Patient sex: M
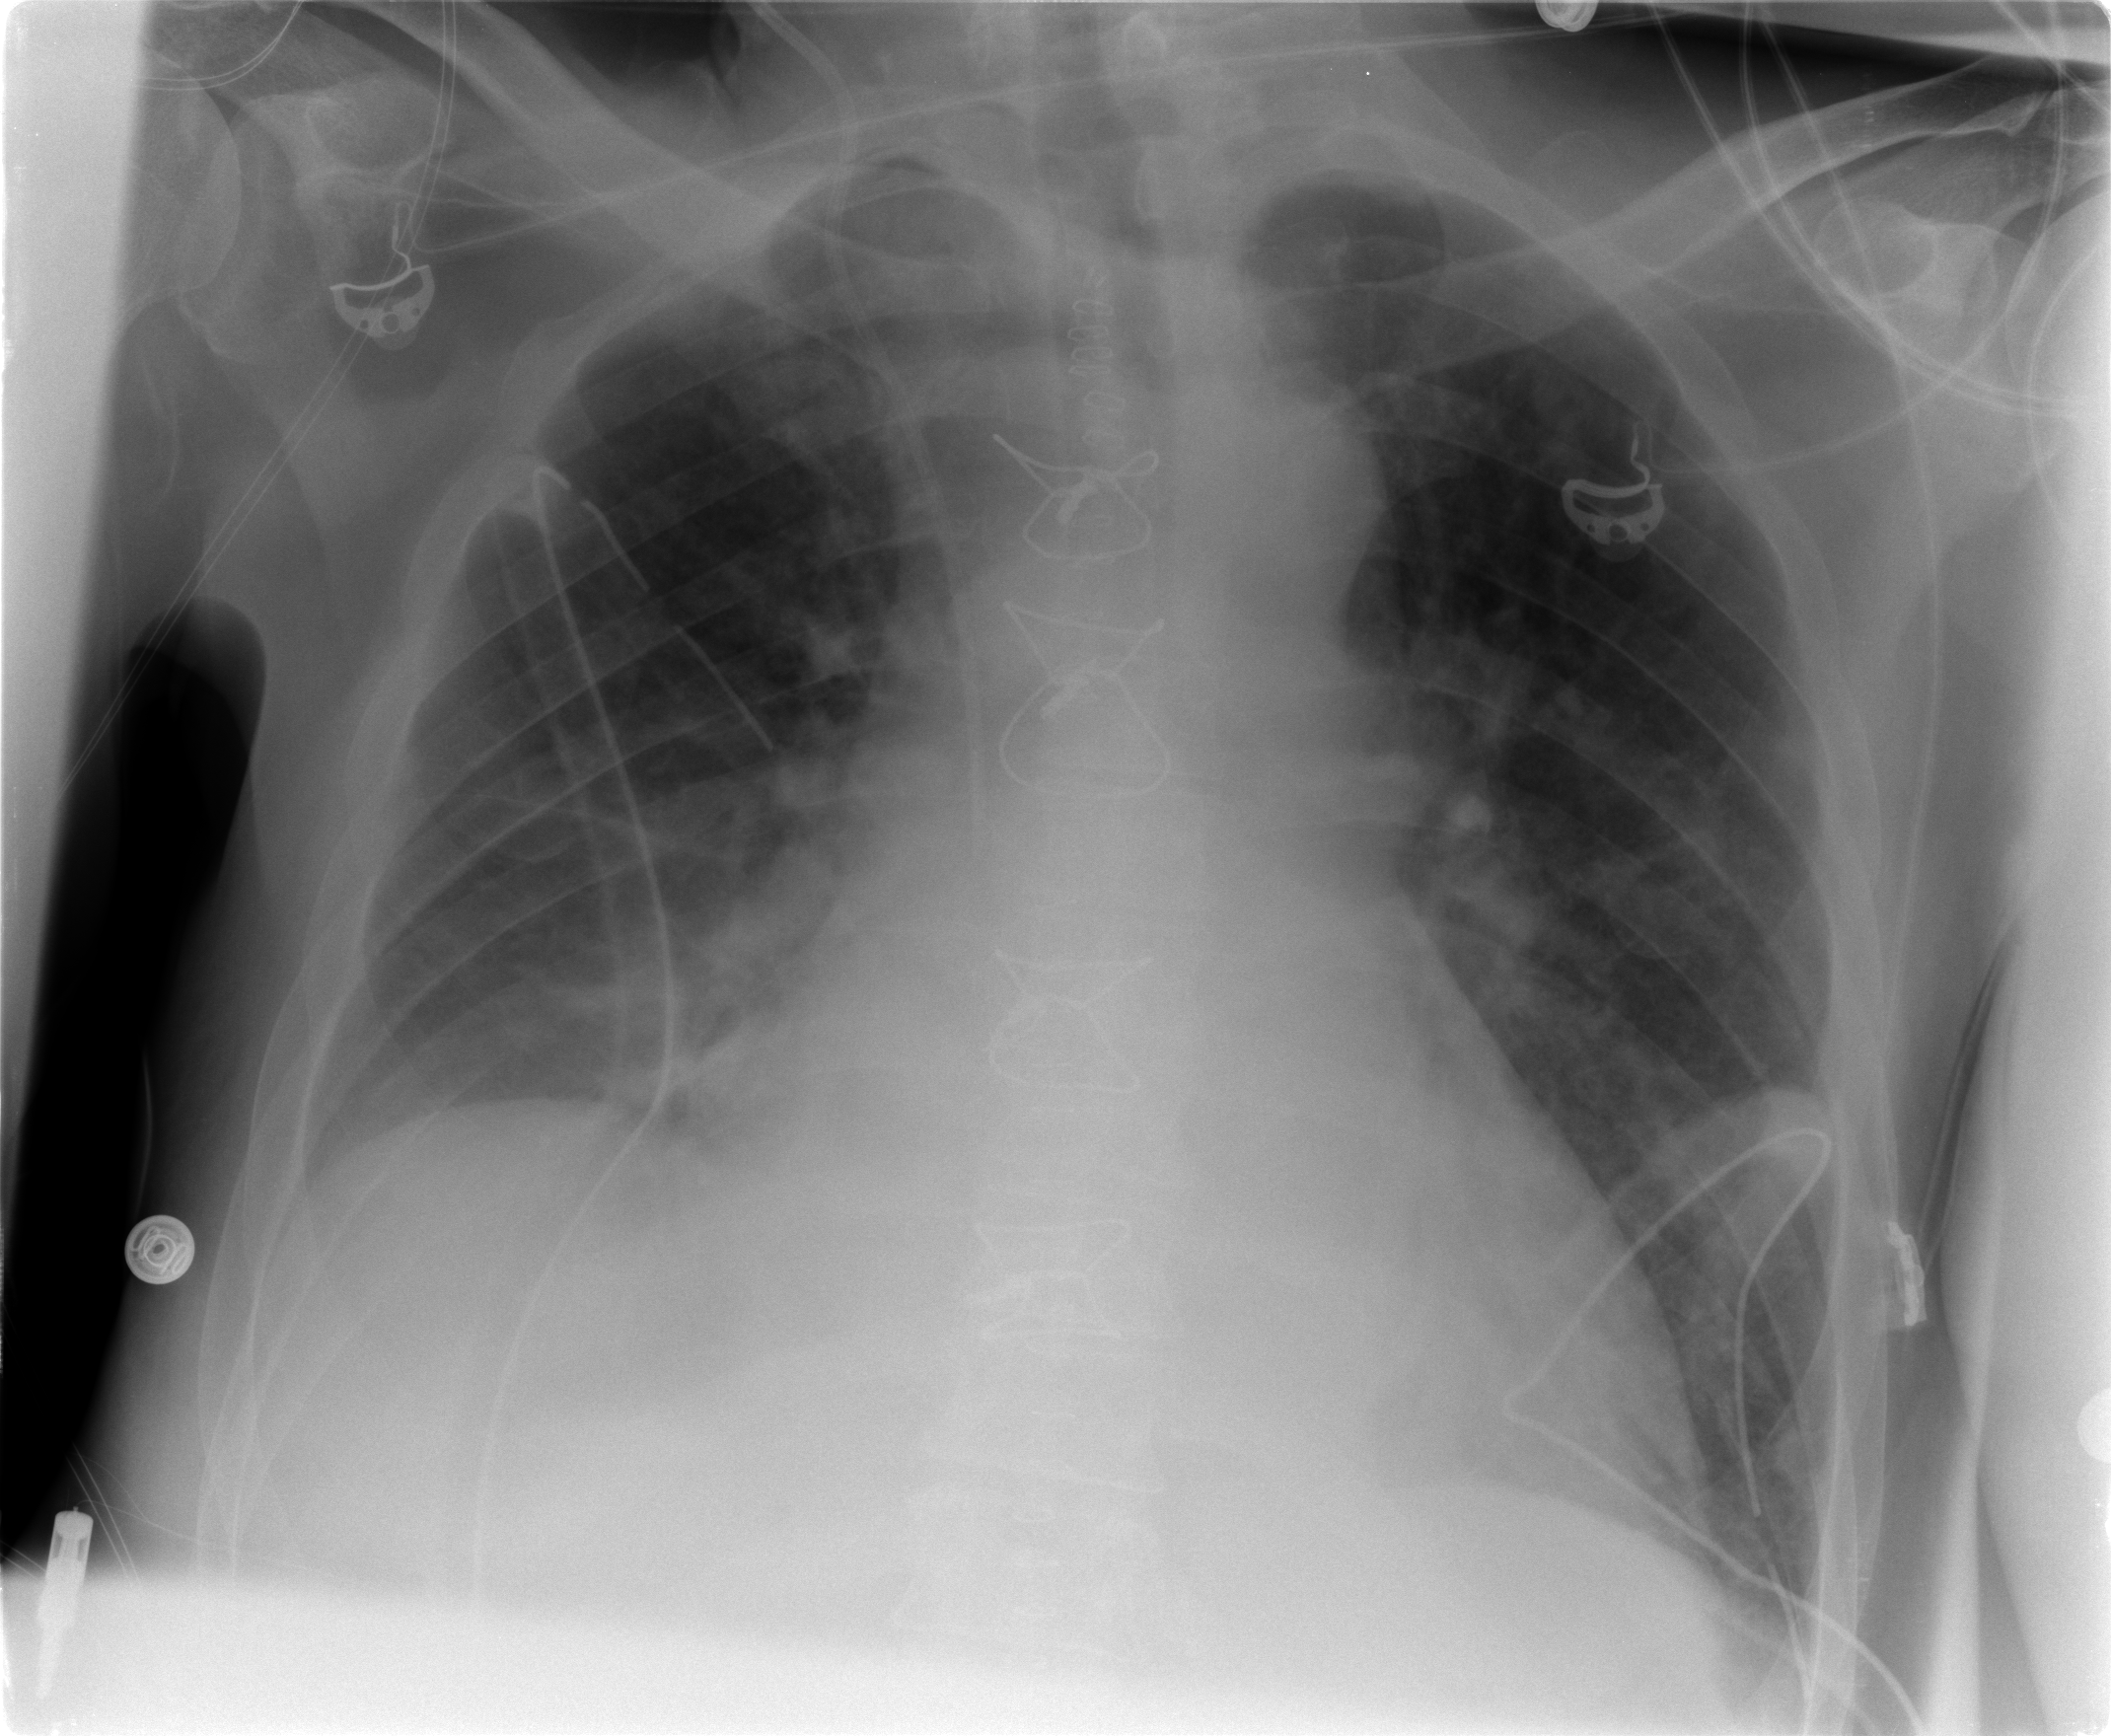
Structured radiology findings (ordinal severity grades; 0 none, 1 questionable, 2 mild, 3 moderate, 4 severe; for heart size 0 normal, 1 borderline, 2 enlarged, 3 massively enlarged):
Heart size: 2
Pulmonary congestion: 1
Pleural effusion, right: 1
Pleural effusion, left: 1
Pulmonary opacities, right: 0
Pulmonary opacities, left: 0
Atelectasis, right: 0
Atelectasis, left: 2